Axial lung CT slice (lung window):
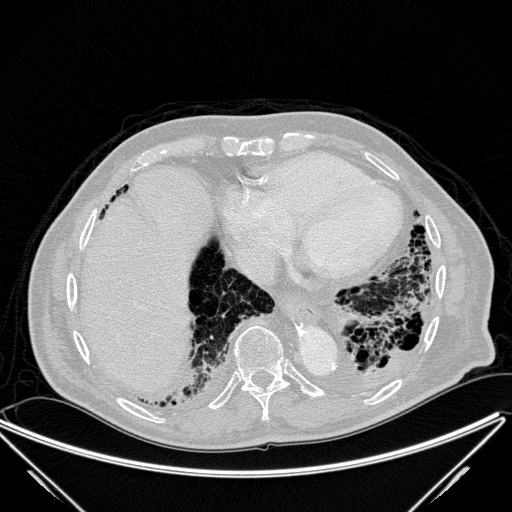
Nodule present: no